Question: I have been trying to create a simple SpriteKit app using Swift. The purpose is to have a red ball re-locate itself on the screen when clicked on. But the variables self.frame.width and self.frame.height do not return the boundaries of the visible screen. Instead they return boundaries of the whole screen. Because I am choosing the location of the ball at random I need the visible boundaries. Couldn't find an answer after hours of research. How can I achieve this?
'''
var dot = SKSpriteNode()
let dotScreenHeightPercantage = 10.0
let frameMarginSize = 30.0
override func didMoveToView(view: SKView) {
var dotTexture = SKTexture(imageNamed: "img/RedDot.png")
dot = SKSpriteNode(texture: dotTexture)
dot.size.height = CGFloat( Double(self.frame.height) / dotScreenHeightPercantage )
dot.size.width = dot.size.height
dot.name = "dot"
reCreateDot()
}
func reCreateDot() {
dot.removeFromParent()
let dotRadius = Double(dot.size.height / 2)
let minX = Int(frameMarginSize + dotRadius)
let maxX = Int(Double(self.frame.width) - frameMarginSize - dotRadius)
let minY = Int(frameMarginSize + dotRadius)
let maxY = Int(Double(self.frame.height) - frameMarginSize - dotRadius)
let corX = randomInt(minX, max: maxX)
let corY = randomInt(minY, max: maxY)
println("result: \(corX) \(corY)")
dot.position = CGPoint(x: corX, y: corY)
self.addChild(dot)
}
func randomInt(min: Int, max:Int) -> Int {
return min + Int(arc4random_uniform(UInt32(max - min + 1)))
}
override func touchesBegan(touches: NSSet, withEvent event: UIEvent) {
for touch: AnyObject in touches {
let location = touch.locationInNode(self)
let node = nodeAtPoint(location)
if node.name == "dot" {
println("Dot tapped.")
reCreateDot()
}
}
}
'''

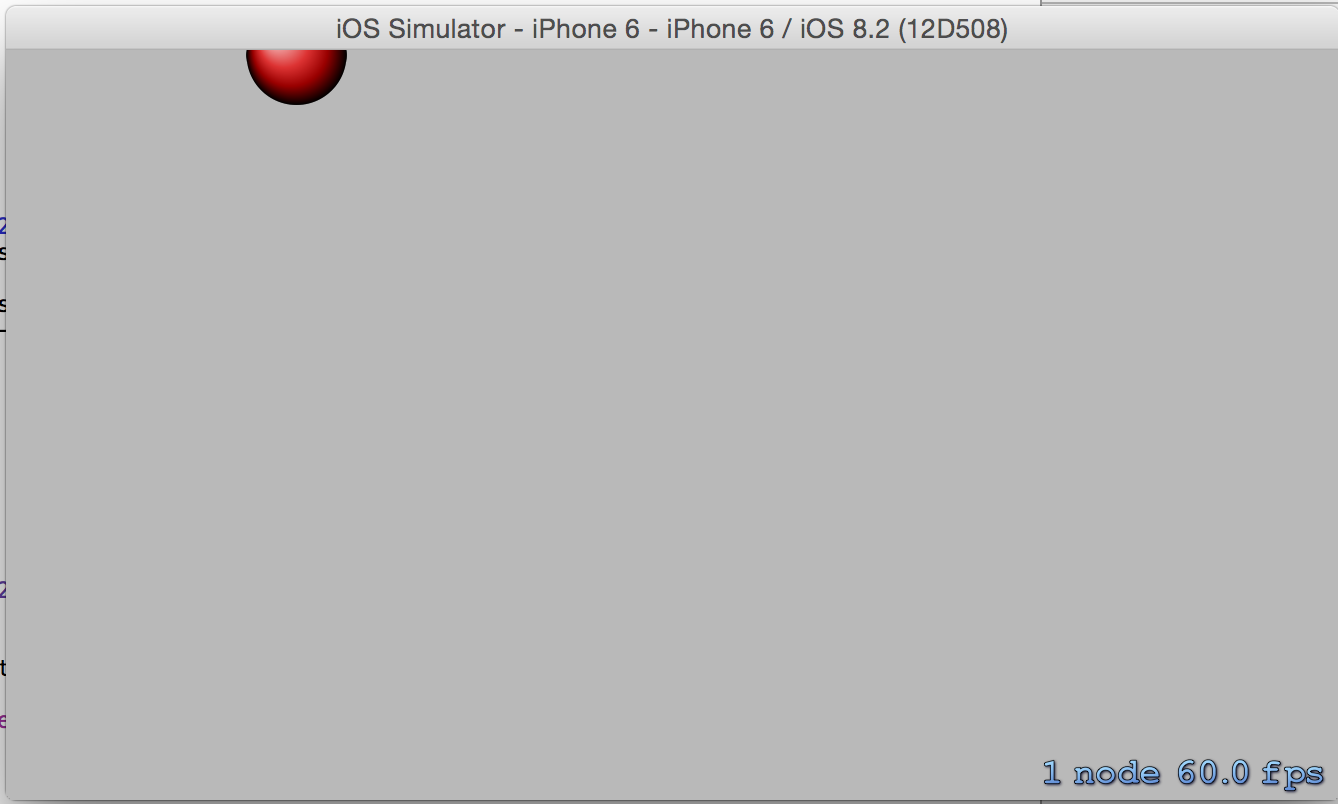
Answer: Adding this bit of code to the GameViewController seems to have fixed the issue.
'''
/* Set the scale mode to scale to fit the window */
scene.scaleMode = .AspectFill
scene.size = skView.bounds.size
skView.presentScene(scene)
'''
Thank you @ABakerSmith for pointing me in the right direction.